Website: crate-barrel
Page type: receipt
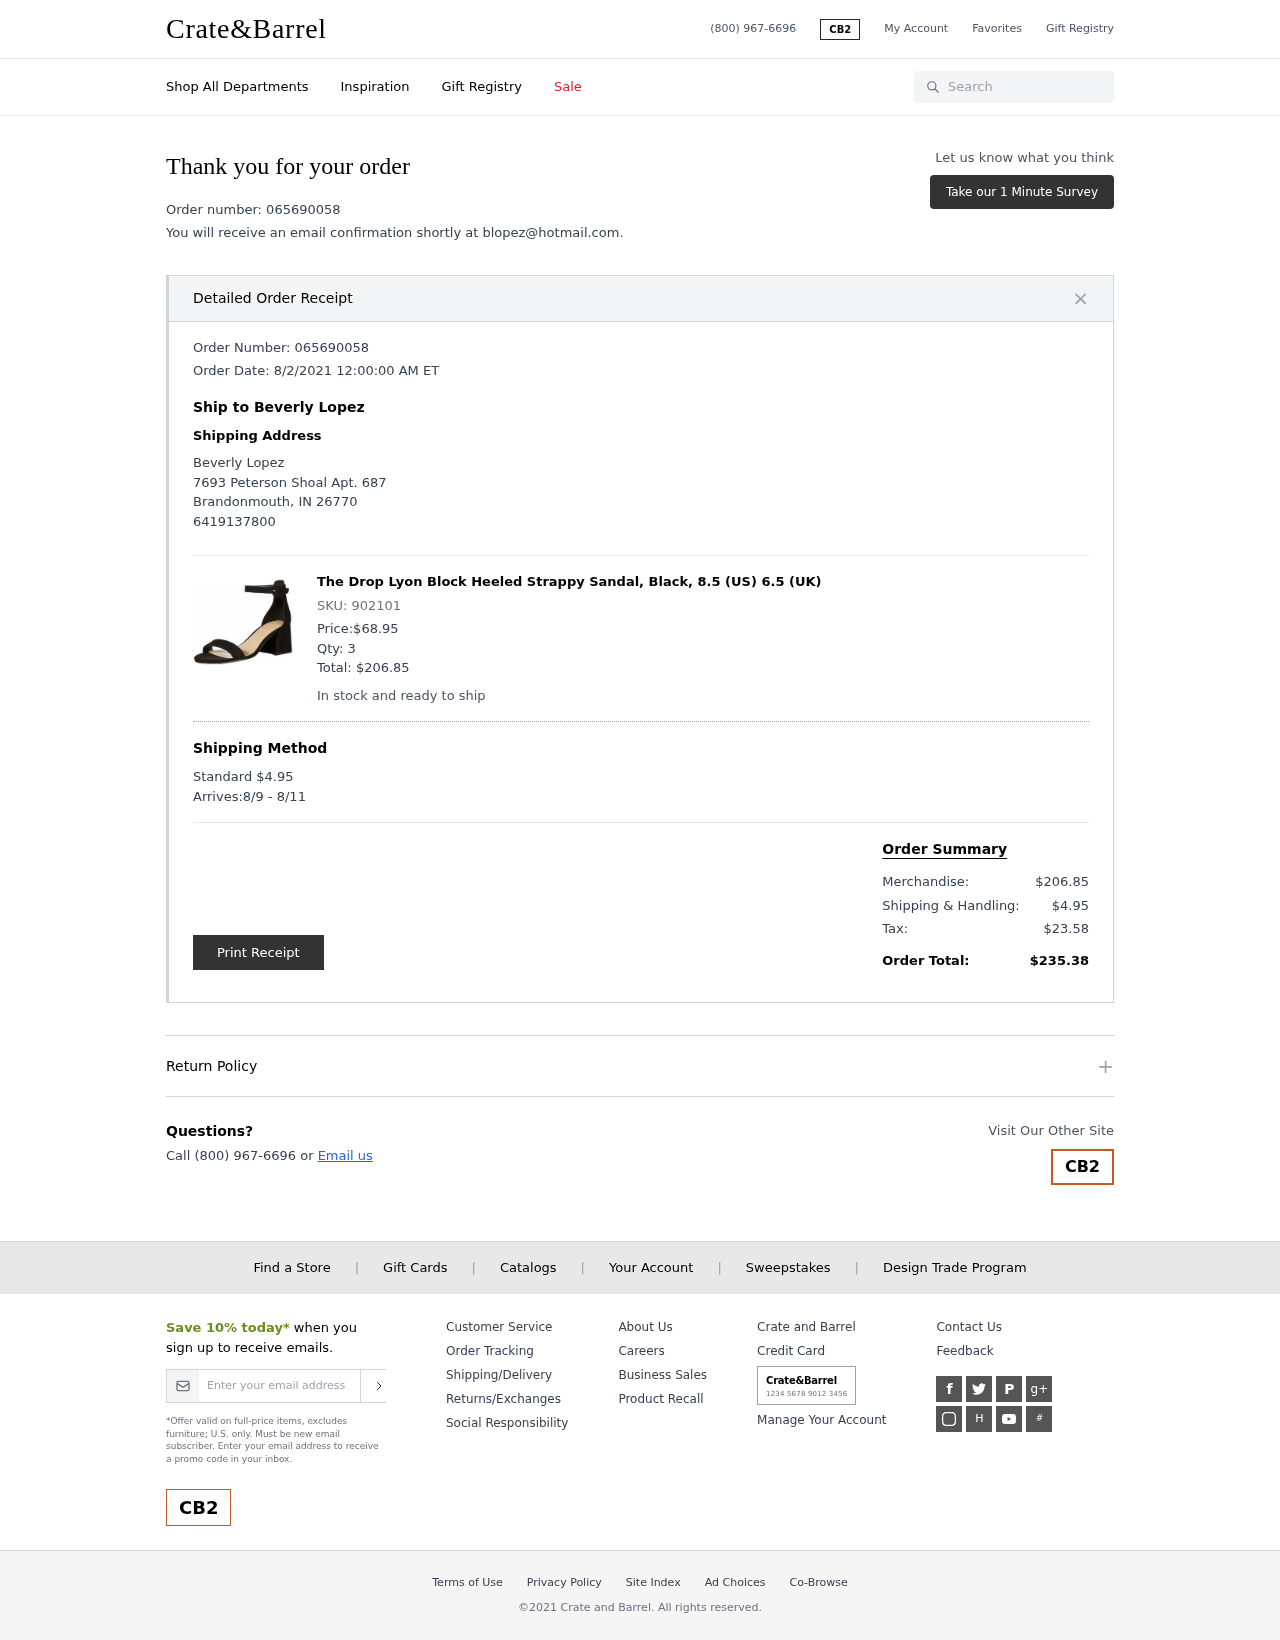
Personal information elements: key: PII_CITY
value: Brandonmouth
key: PII_EMAIL
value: blopez@hotmail.com
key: PII_FULLNAME
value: Beverly Lopez
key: PII_PHONE
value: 6419137800
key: PII_POSTCODE
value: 26770
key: PII_STATE_ABBR
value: IN
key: PII_STREET
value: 7693 Peterson Shoal Apt. 687
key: PII_FULLNAME2
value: Beverly Lopez
Product elements: key: PRODUCT1_NAME
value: The Drop Lyon Block Heeled Strappy Sandal, Black, 8.5 (US) 6.5 (UK)
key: PRODUCT1_PRICE
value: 68.95
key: PRODUCT1_QUANTITY
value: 3
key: PRODUCT1_SKU
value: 902101
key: PRODUCT1_TOTAL
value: $206.85
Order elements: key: ORDER_ID
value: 065690058
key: ORDER_DATE
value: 8/2/2021 12:00:00 AM ET
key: ORDER_SHIPPING_COST
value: $4.95
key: ORDER_DELIVERY_DATE
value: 8/9 - 8/11
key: ORDER_SUBTOTAL
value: $206.85
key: ORDER_SHIPPING_COST2
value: $4.95
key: ORDER_TAX
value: $23.58
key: ORDER_TOTAL
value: $235.38
Search elements: key: HEADER_SEARCH
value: Search